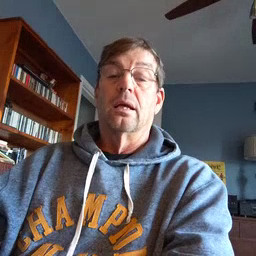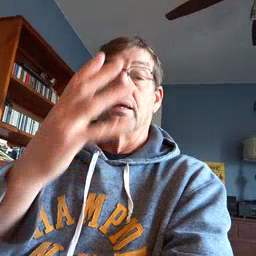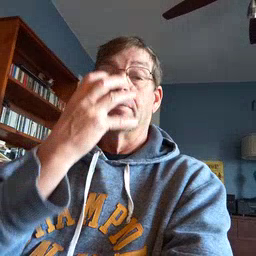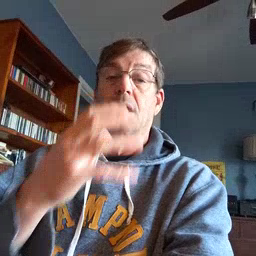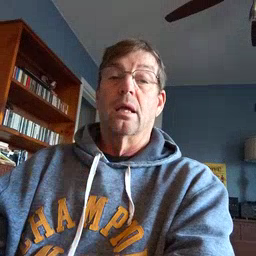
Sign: mad